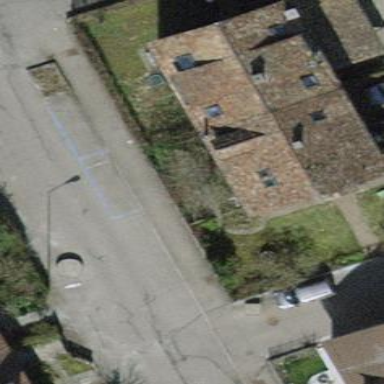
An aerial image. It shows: Building with tile roof.